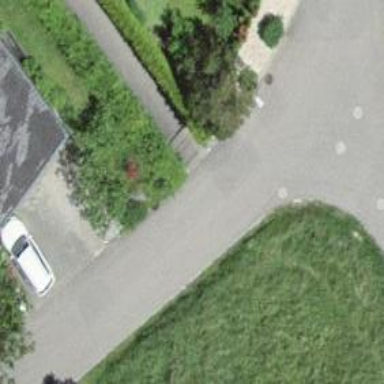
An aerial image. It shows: Road with steps.